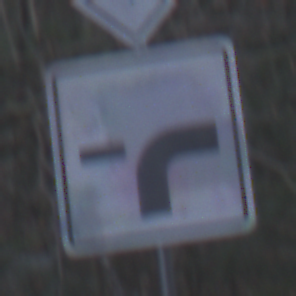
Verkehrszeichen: VerlaufVorfahrtsstrasse9
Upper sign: Vorfahrtsstrasse
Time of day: MorningAfternoon
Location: Outdoor (Nature)
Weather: Overcast
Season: Winter
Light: Natural